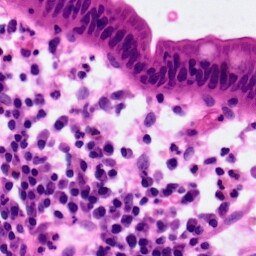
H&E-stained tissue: Pancreatic